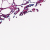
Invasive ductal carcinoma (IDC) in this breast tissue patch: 0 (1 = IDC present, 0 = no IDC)